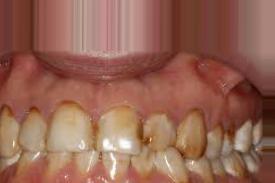
Condition: Tooth Discoloration